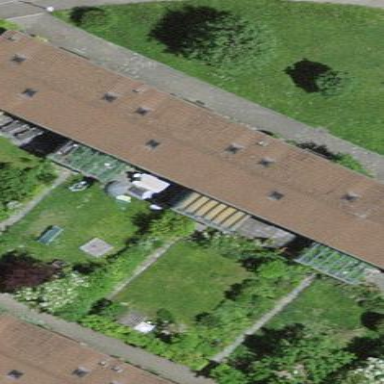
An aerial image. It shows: Terrace building.